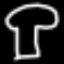
Label: mushroom